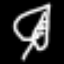
Label: leaf